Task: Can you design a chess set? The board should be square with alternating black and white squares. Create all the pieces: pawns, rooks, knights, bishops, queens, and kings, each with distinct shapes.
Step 3120:
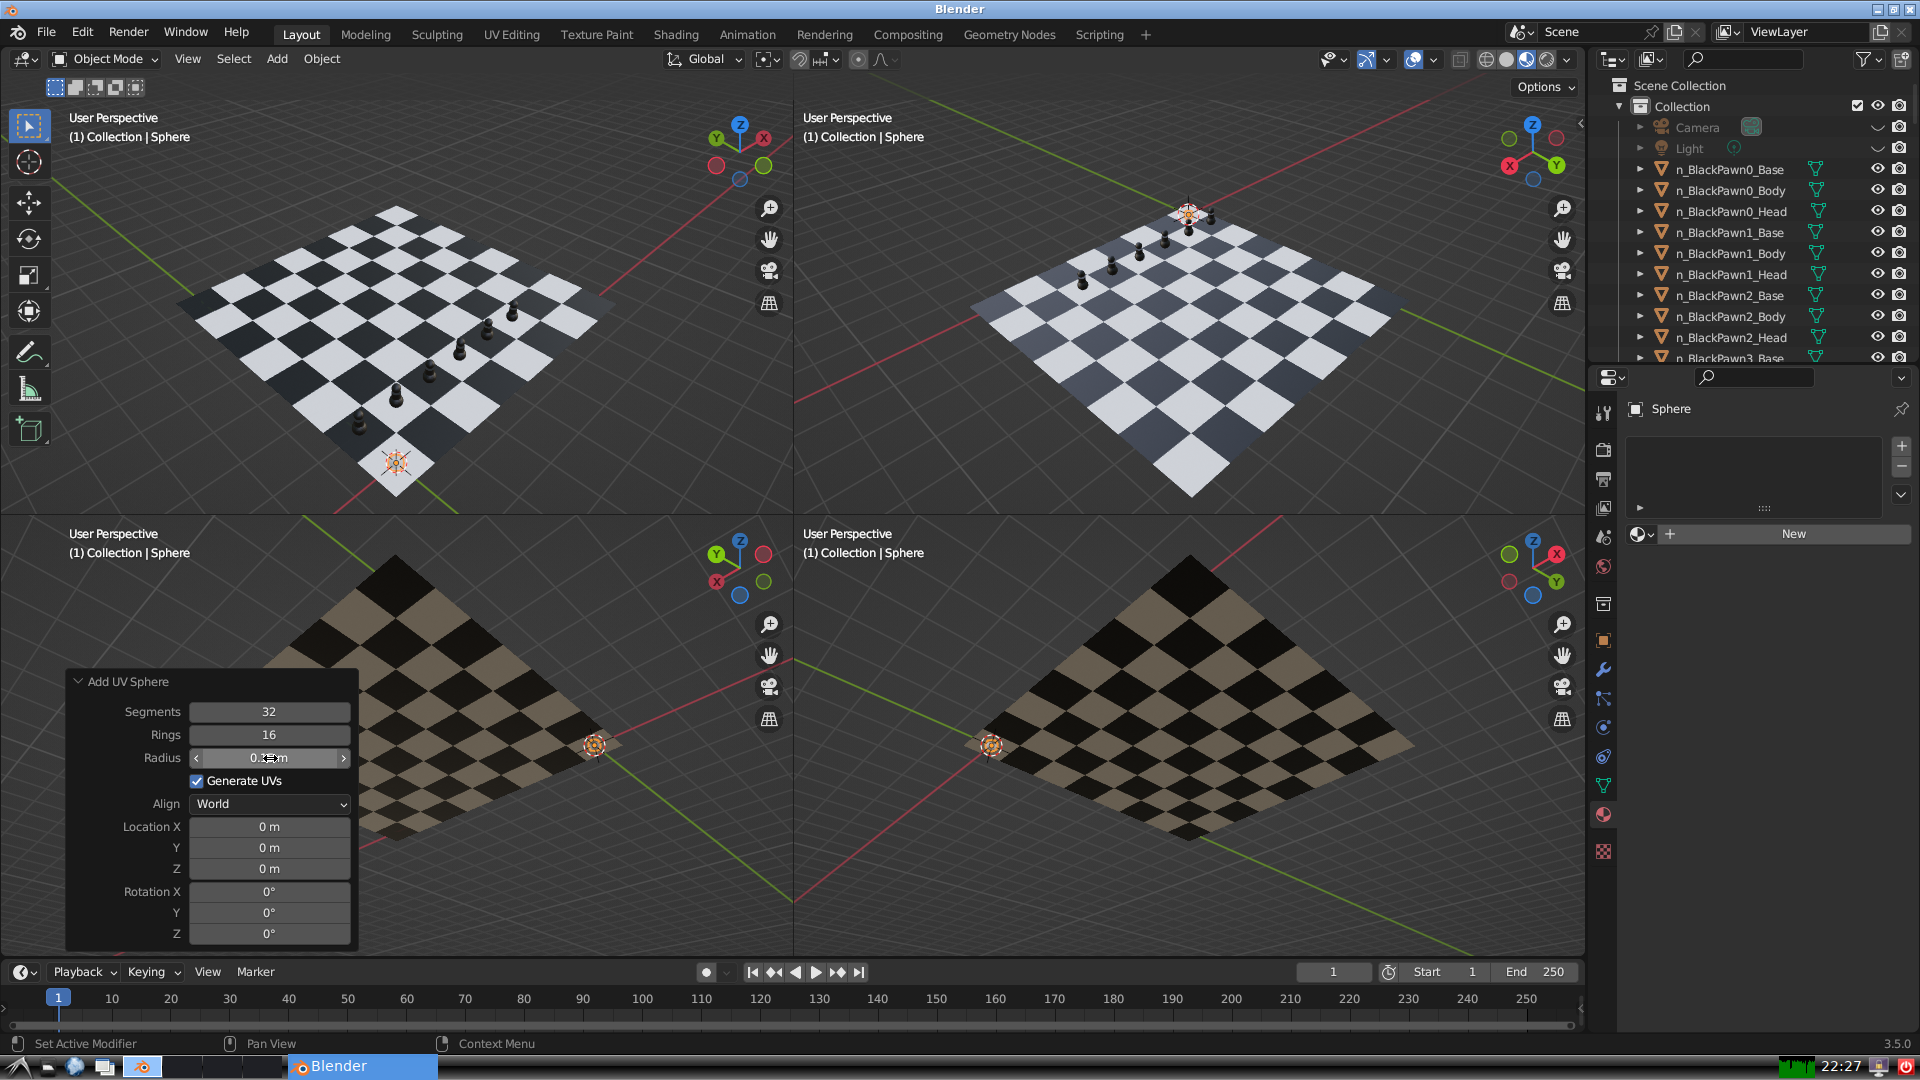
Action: {"mouse_move": [960, 540]}